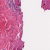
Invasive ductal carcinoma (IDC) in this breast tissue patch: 0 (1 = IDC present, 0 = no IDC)